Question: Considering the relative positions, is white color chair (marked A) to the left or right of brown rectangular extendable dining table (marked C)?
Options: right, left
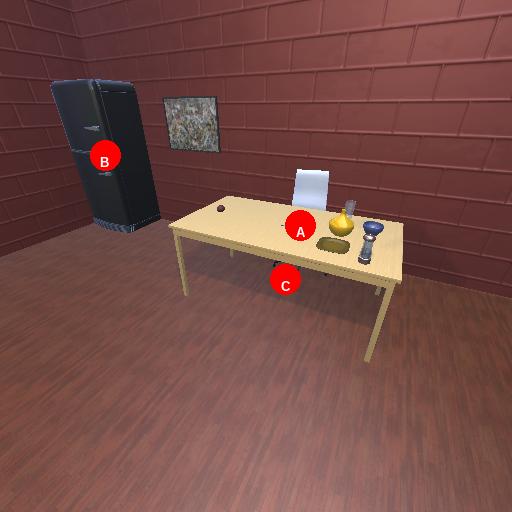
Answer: right